Interaction volume radius: 10 \u00c5
Interaction volume height: 10 \u00c5
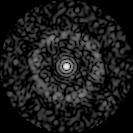
Disorder parameter: 0.8178